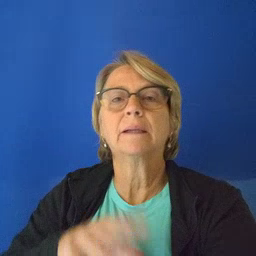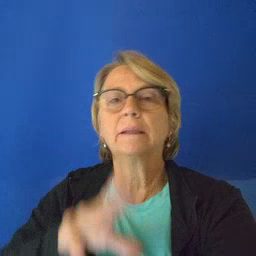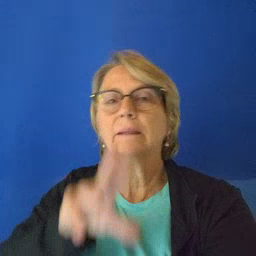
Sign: man